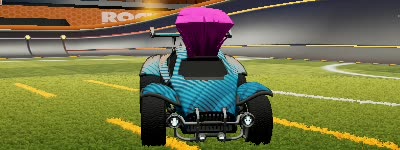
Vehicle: octane